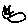
Label: cat